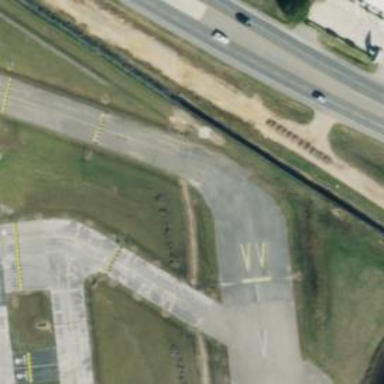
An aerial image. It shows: Image of taxiway at airport.